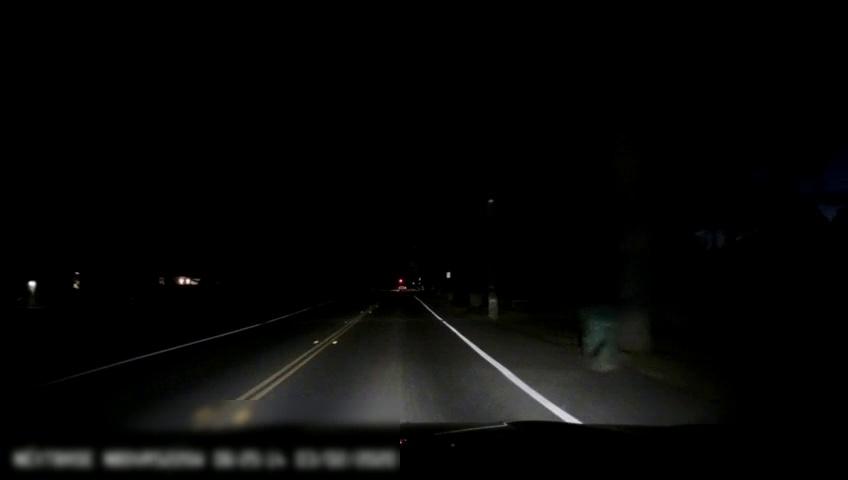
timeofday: Night
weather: Other
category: Drivable Space
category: Lanes | Current Lane
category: Lanes | Current Lane
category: Lanes | Alternate Lane
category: Lanes | Alternate Lane